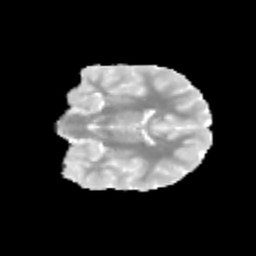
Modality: MD
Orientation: coronal
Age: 9
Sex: male
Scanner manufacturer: siemens
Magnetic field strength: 3 T
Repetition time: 3.8 s
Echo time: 0.07 s